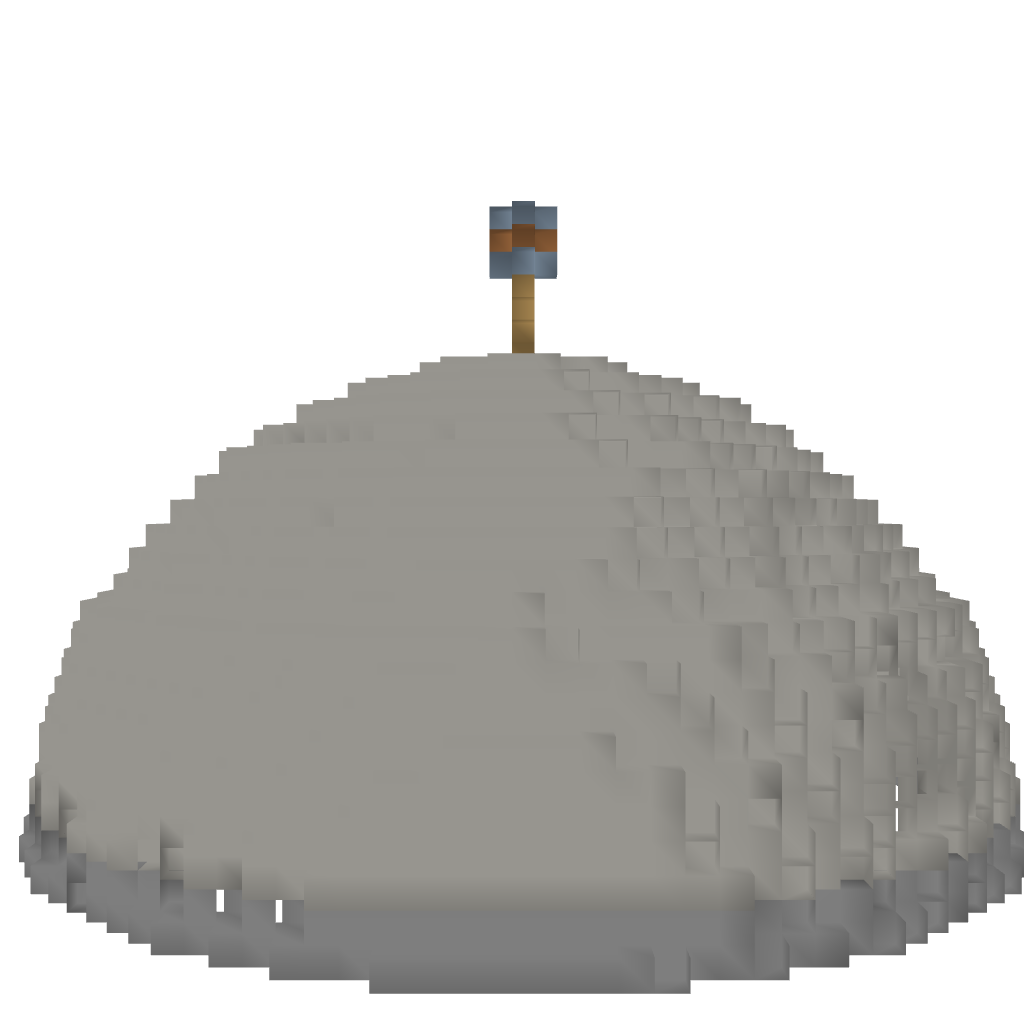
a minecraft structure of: Glass Dome